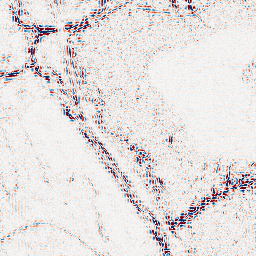
Category: wavelet
Decomposition family: wavelet_biorthogonal
Decomposition parameters: wavelet: bior5.5
level: 2
Upsampling method: quartic
Upsampling parameters: scale: 2
Upsampling scale: 2